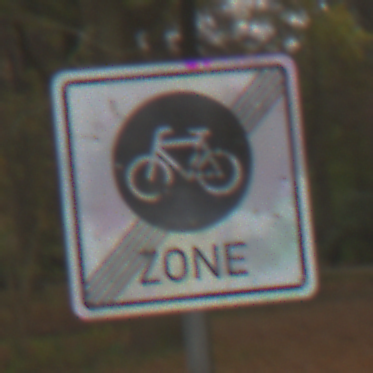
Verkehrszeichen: EndeFahrradzone
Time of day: Midday
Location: Outdoor (Nature)
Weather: Overcast
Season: Autumn
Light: Natural